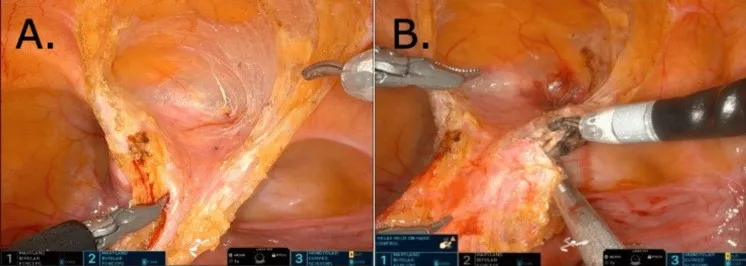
Intraoperative visualization of urachal remnant. . (A & B) Mobilization and resection of urachal remnant. (C) Suturing of the cystotomy.
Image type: medical_photograph (other_medical_photograph)